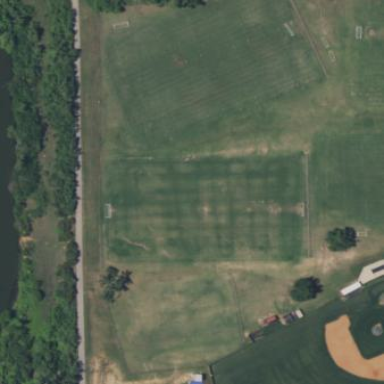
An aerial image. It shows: Soccer pitch for outdoor sports and leisure activities.